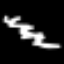
Label: squiggle